Brain MRI, modality: hrT2
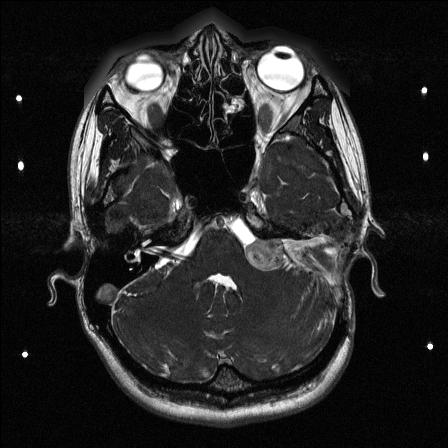